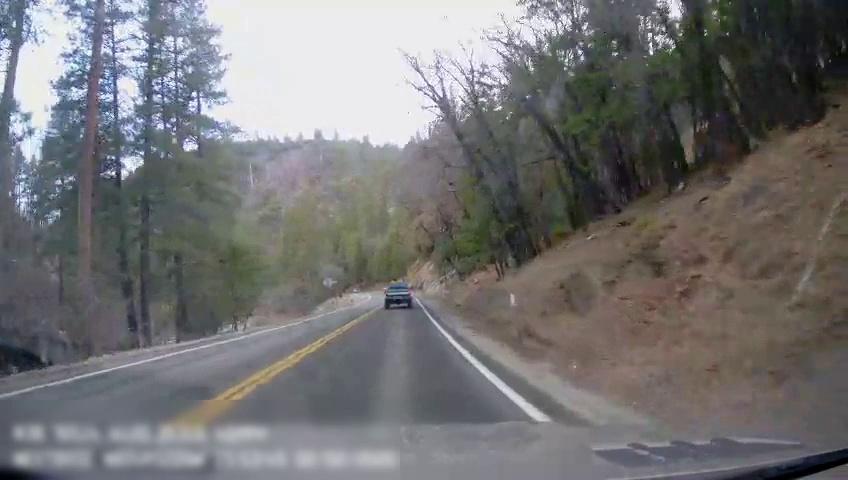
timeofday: Day
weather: Sunny
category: Drivable Space
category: Vehicles | Truck
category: Lanes | Current Lane
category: Lanes | Current Lane
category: Lanes | Alternate Lane